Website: bh-photo
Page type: customer-info-address
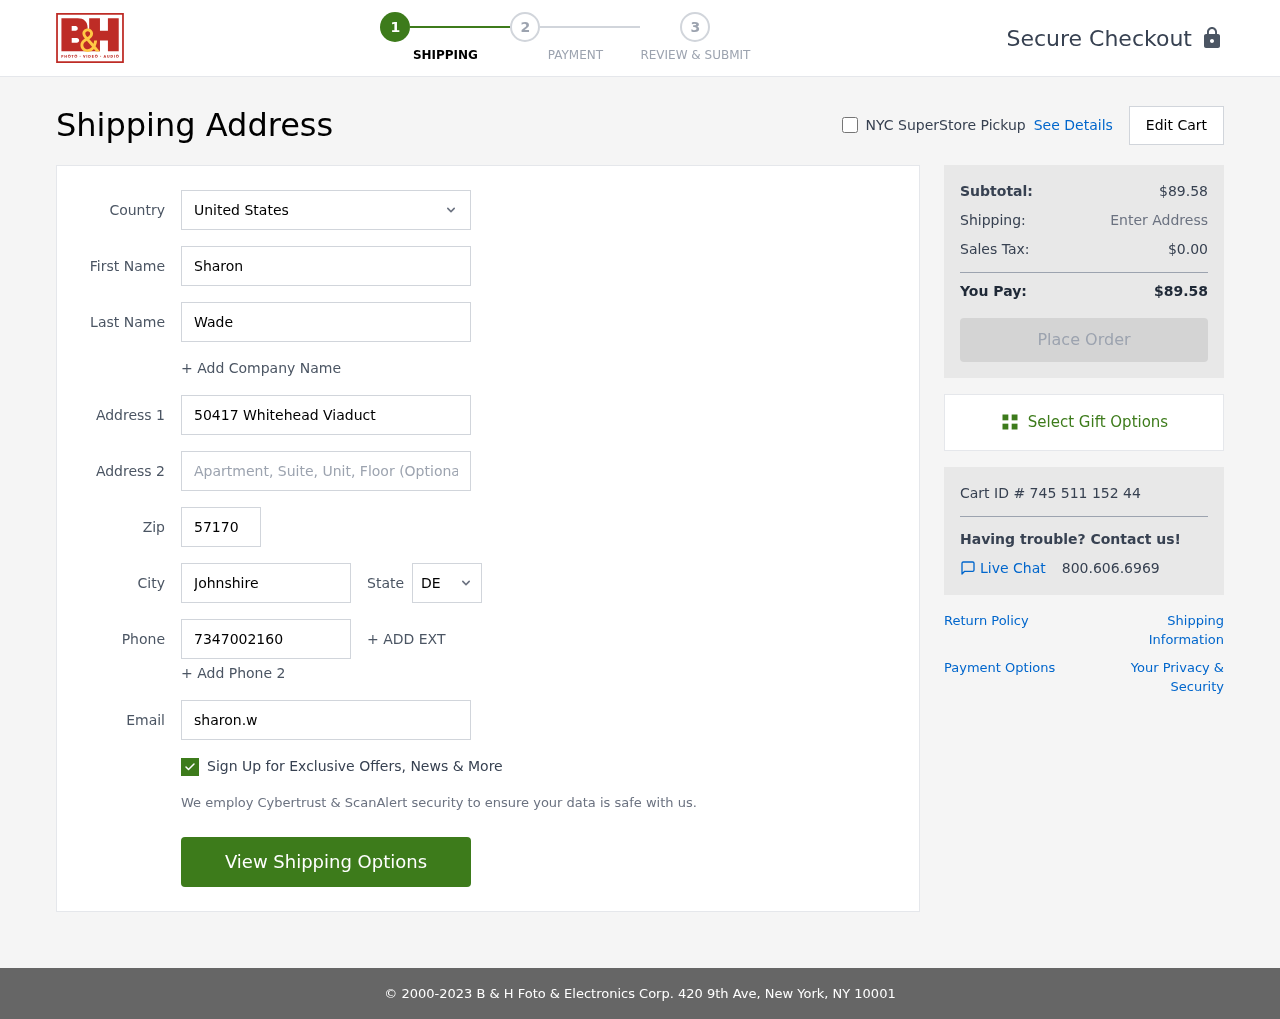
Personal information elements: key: PII_CITY
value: Johnshire
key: PII_COUNTRY
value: United States
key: PII_EMAIL
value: sharon.wade@yahoo.com
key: PII_FIRSTNAME
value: Sharon
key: PII_LASTNAME
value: Wade
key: PII_PHONE
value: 7347002160
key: PII_POSTCODE
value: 57170
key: PII_STATE_ABBR
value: DE
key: PII_STREET
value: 50417 Whitehead Viaduct
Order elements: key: ORDER_SUBTOTAL
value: $89.58
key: ORDER_TAX
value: $0.00
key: ORDER_TOTAL
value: $89.58
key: ORDER_ID
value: Cart ID # 745 511 152 44